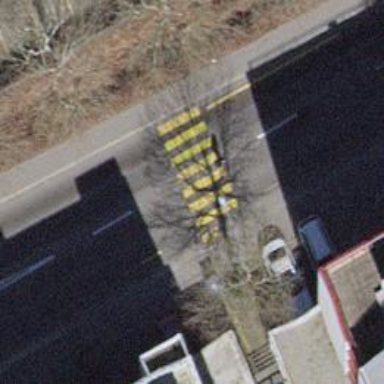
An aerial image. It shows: Zebra crossing on the road.